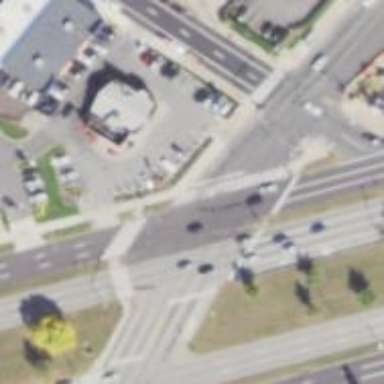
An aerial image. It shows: Marked crossing on footway.